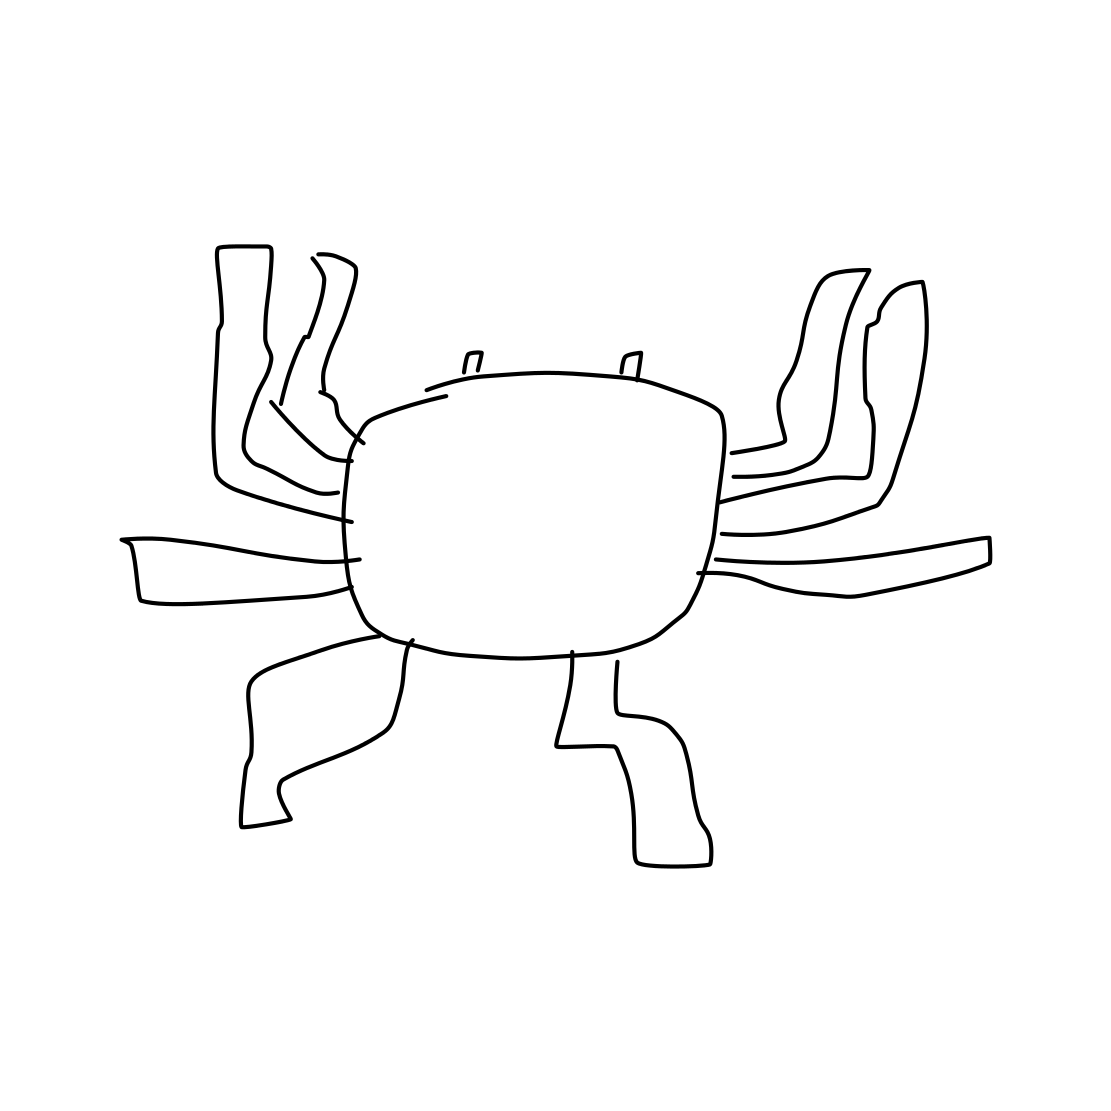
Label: crab